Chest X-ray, AP view. Patient: 20 years old, sex M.
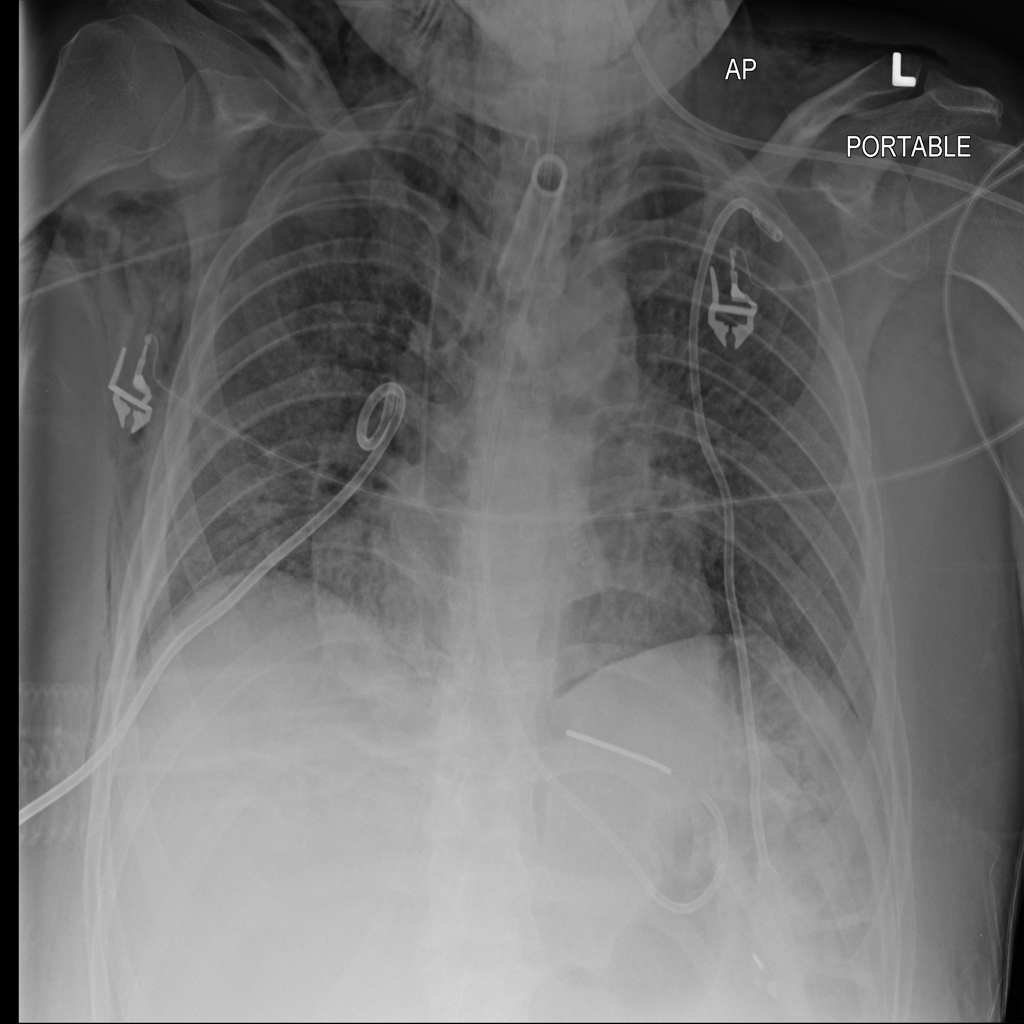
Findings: Emphysema, Pneumothorax